Question: I have a Java GUI application from which another java GUI application is invoked using reflection and loading. It works fine the only problem faced is, on closing the 'JFrame' of invoked application the Main 'GUI' application frame also closes. How can I prevent the main application (frame) from closing??
I cannot change the 'defaultCloseOperation' of the invoked application, However a change to the main application can be made. Does it have any thing to do with threads??

This is my applications code that executes a target application
'''
public class ClassExecutor{
private ClassLoaderOfExtClass classLoader;
private byte[][] ArrayOfClasses;
private String[] ArrayOfBinaryNames;
@SuppressWarnings("rawtypes")
private ArrayList<Class> loadedClasses;
private ArrayList<String> loadedClasesNames;
private Object[] parameters;
@SuppressWarnings("rawtypes")
public ClassExecutor() {
classLoader = new ClassLoaderOfExtClass();
new ArrayList<Class>();
loadedClasses = new ArrayList<Class>();
loadedClasesNames = new ArrayList<String>();
}
@SuppressWarnings("unchecked")
public void execute(File[] file, String[] binaryPaths) {
Object[] actuals = { new String[] { "" } };
Method m = null;
try {
Field classesx=ClassLoaderOfExtClass.class.getDeclaredField("classes");
classesx.setAccessible(true);
} catch (SecurityException e1) {
e1.printStackTrace();
} catch (NoSuchFieldException e1) {
e1.printStackTrace();
}
/*for (int i = 0; i < file.length; i++) {
for (int j = 0; j < file.length; j++) {
try {
@SuppressWarnings("rawtypes")
Class c = classLoader.loadClassCustom(file[i], binaryPaths[i]);
//Fied classex=classLoader.getResource("classes");
}catch(Exception e){
}
}
}
Class<?>[]classesxx= getLoadedClasses(classLoader);
System.out.println("Loaded classes have size "+ classesxx.length);*/
for (int i = 0; i < file.length; i++) {
try {
@SuppressWarnings("rawtypes")
Class c = classLoader.loadClassCustom(file[i], binaryPaths[i]);
try {
if (c.getMethod("main", new Class[] { String[].class }) != null) {
m = c.getMethod("main", new Class[] { String[].class });
} else {
System.out.println("This class does not contain main");
continue;
}
} catch (NoSuchMethodException e) {
// System.out.println("Main not found!!!");
// System.out.println("M here");
// e.printStackTrace(); // not printing stack trace
} catch (SecurityException e) {
e.printStackTrace();
}
} catch (ClassNotFoundException e) {
System.out.println("No such class definition exist!!");
// TODO Auto-generated catch block
// e.printStackTrace();
}
}
try {
m.invoke(null, actuals);
// CallStack.print();
} catch (IllegalArgumentException e) {
// TODO Auto-generated catch block
e.printStackTrace();
} catch (IllegalAccessException e) {
// TODO Auto-generated catch block
e.printStackTrace();
} catch (InvocationTargetException e) {
// TODO Auto-generated catch block
e.printStackTrace();
}
}
@SuppressWarnings({ "unchecked", "rawtypes" })
public void execute(ArrayList<byte[]> stuffedFiles,
ArrayList<String> binaryPaths) {
convertToArray(stuffedFiles, binaryPaths);
loadAllClasses(ArrayOfClasses, ArrayOfBinaryNames);
Object[] actuals = { new String[] { "" } };
Method m = null;
/*
* Method[] m1= new Method[10]; for (Class c : loadedClasses) {
* m1=c.getMethods(); } for(Method m2: m1){
* System.out.println(m2.getName()); }
*/
/* System.out.println(loadedClasses.size()); */
for (Class c : loadedClasses) {
/*
* System.out.println(c.toString());
* System.out.println(c.getConstructors());
*/
// for (int i = 1; i < file.size(); i++) {
/*
* for(Method meth : c.getMethods()){ meth.setAccessible(true);
*
* }
*/
try {
if (c.getMethod("main", new Class[] { String[].class }) != null) {
m = c.getMethod("main", new Class[] { String[].class });
break;
} else {
// System.out.println("This class does not contain main");
continue;
}
} catch (NoSuchMethodException e) {
System.out.println("Program does not contain main");
} catch (SecurityException e) {
e.printStackTrace();
}
}
try {
if(parameters==null){
m.invoke(null, actuals);
}
else{
try {
System.out.println("It Fails Here");
m.invoke(null, parameters);
} catch (Exception e) {
System.out.println("Illegal arguments");
}
}
// CallStack.print();
} catch (IllegalArgumentException e) {
// TODO Auto-generated catch block
e.printStackTrace();
} catch (IllegalAccessException e) {
// TODO Auto-generated catch block
e.printStackTrace();
} catch (InvocationTargetException e) {
// TODO Auto-generated catch block
e.printStackTrace();
}
'''
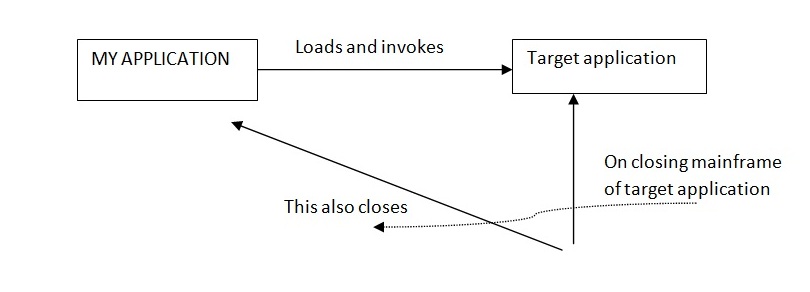
Answer: > I am not allowed to make changes to the application being invoked.
That was a comment in reply to @JeffLaJoie just to clarify, it would not require changes to the code of the other app., just an extra method call or two by at run-time to set the close operation of the 3rd party frame.
---
Failing that, the best solution I can think of is to start the new frame in a separate 'Process' that starts a new JVM, when the user closes the other app., it and the 2nd JVM will end, while leaving the original app. on-screen.